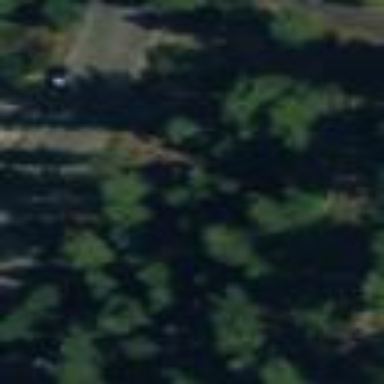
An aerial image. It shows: Evergreen forest with needle-leaved trees.